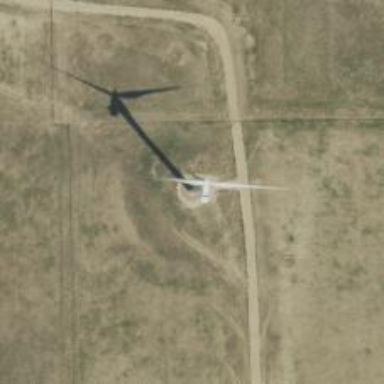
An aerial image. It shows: Wind generator powered by wind turbines of horizontal axis type. It is manufactured by Vestas.